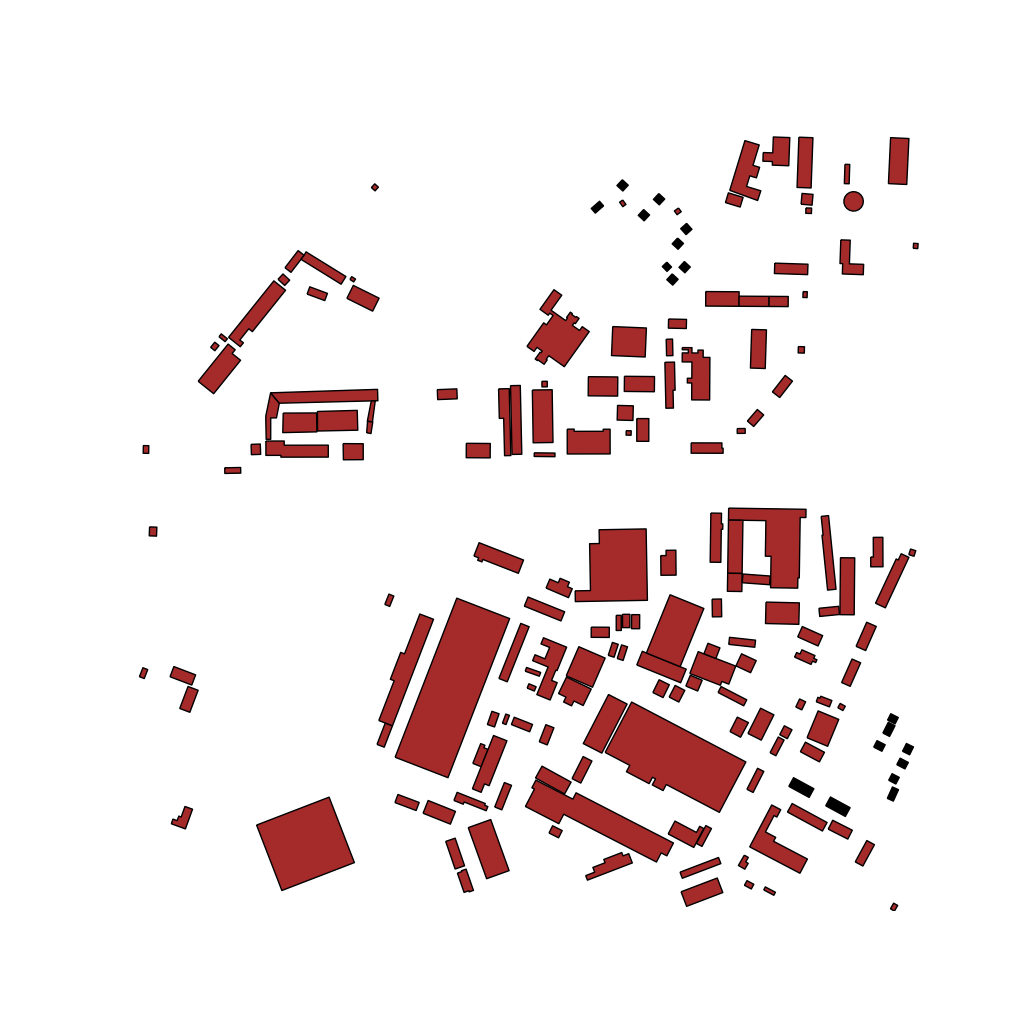
Tags: overhead vector_map, business, industrial, recreation, residential, special, soviet, individual_rise, low_rise, density_1, Building, Facility, 1.0 km²